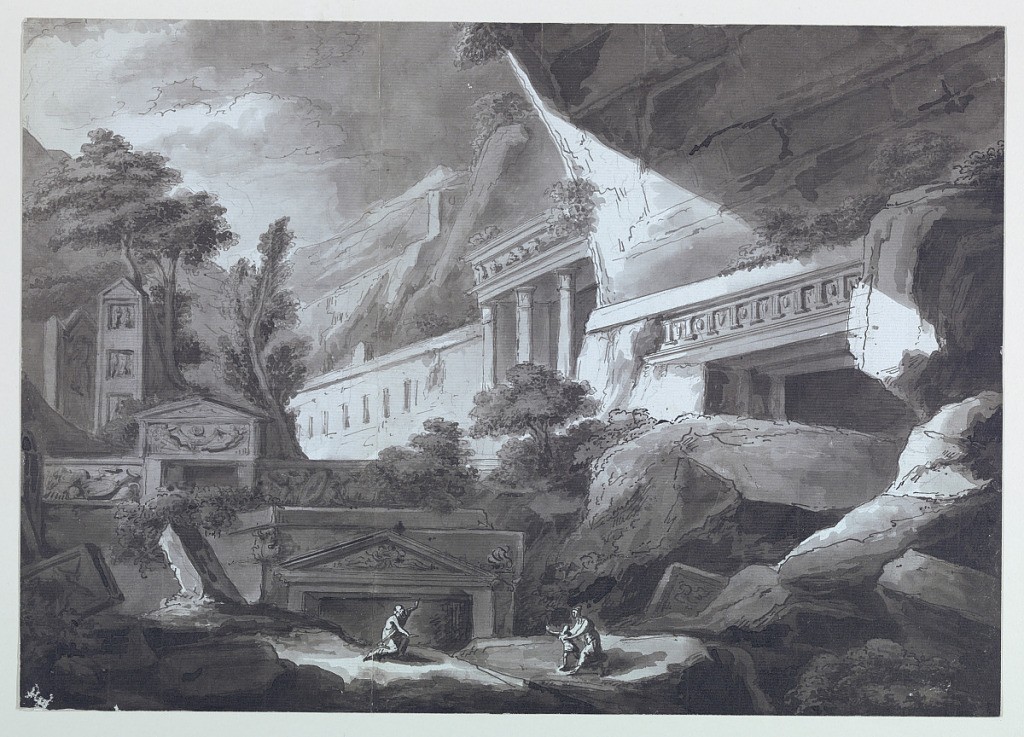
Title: Stage Design, Valley with Classical Ruins
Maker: Antonio Giuseppe Basoli, Italian, 1774–1843
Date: early 19th century
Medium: Pen and gray ink, brush and gray wash on paper
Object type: Drawing
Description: Horizontal rectangle. Antique sarcophagi, tombs, and buildings amongst large rocks. Three figures at center foreground, a kneeling man at left, a kneeling woman with standing child at right.